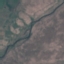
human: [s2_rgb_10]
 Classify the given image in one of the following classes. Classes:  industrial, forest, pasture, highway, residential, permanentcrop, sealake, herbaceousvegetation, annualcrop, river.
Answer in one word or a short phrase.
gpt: HerbaceousVegetation